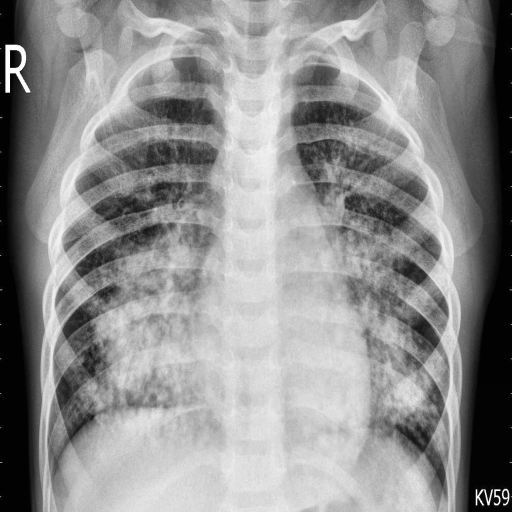
Finding: PNEUMONIA